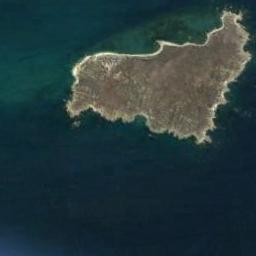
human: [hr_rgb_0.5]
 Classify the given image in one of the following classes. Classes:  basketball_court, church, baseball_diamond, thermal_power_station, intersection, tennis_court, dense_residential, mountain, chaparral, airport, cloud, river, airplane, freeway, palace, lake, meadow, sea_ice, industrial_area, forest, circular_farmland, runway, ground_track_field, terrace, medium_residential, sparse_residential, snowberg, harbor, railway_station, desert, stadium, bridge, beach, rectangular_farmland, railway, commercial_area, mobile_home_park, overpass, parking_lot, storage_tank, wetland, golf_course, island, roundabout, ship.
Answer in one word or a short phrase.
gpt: island